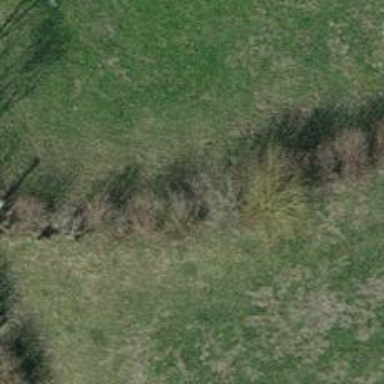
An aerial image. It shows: Hedge acting as barrier.